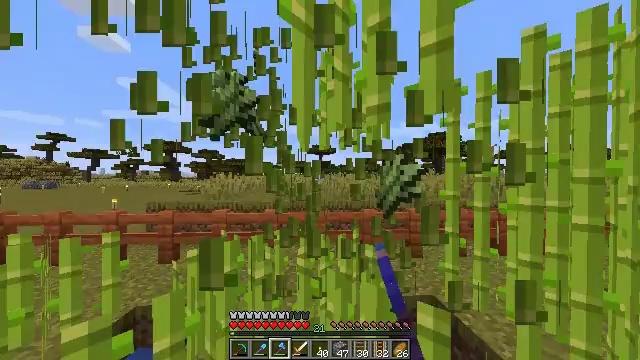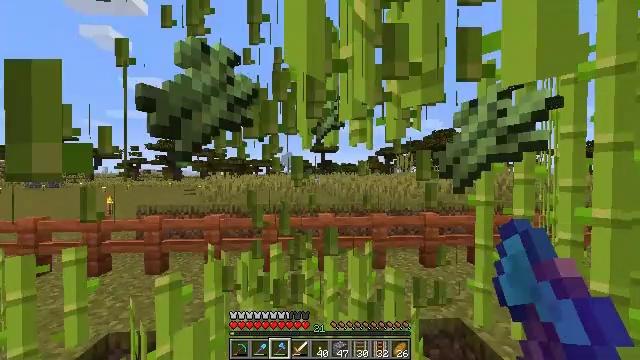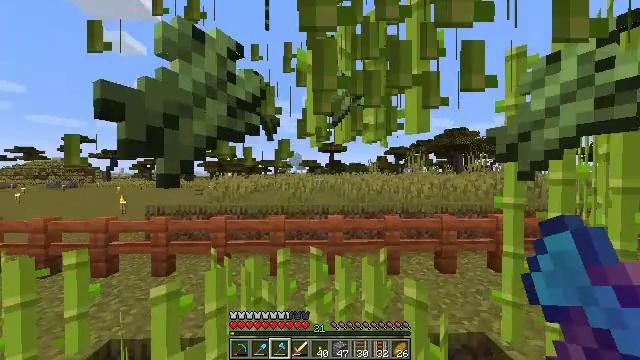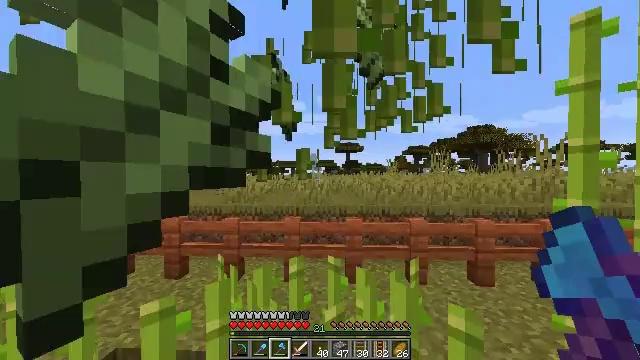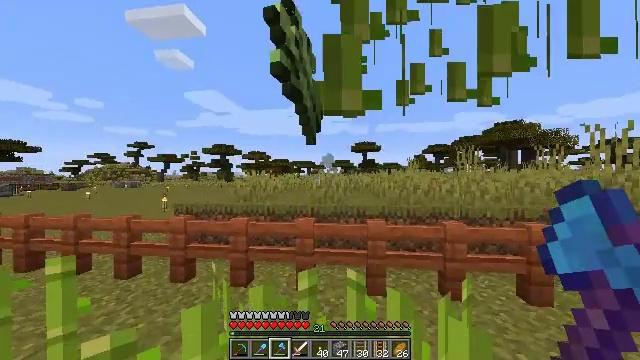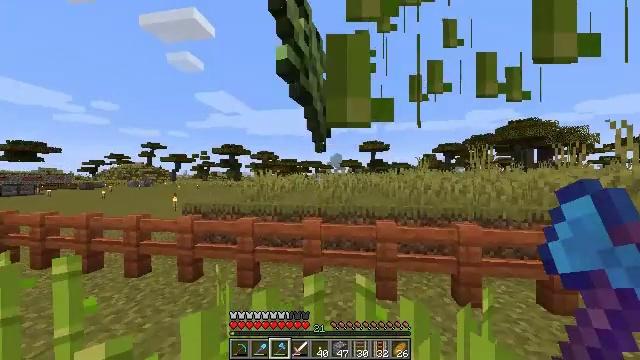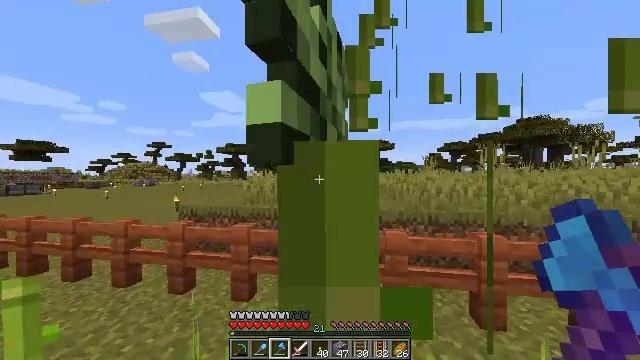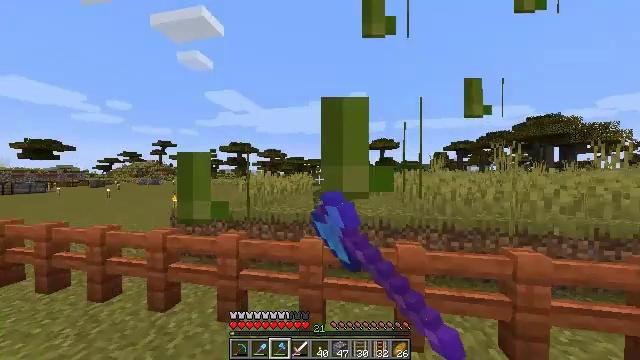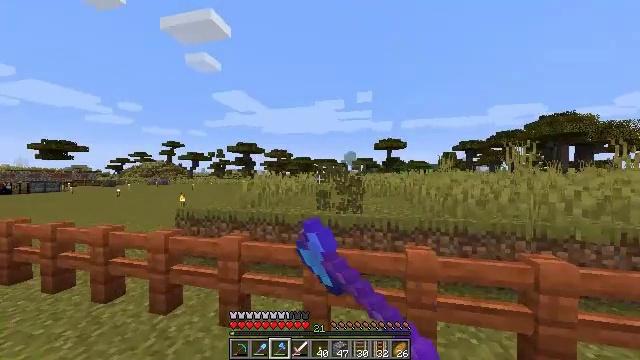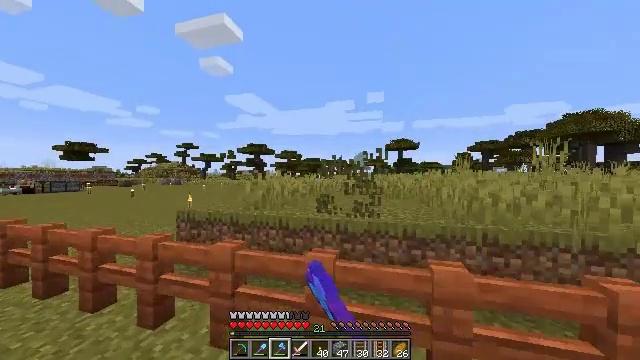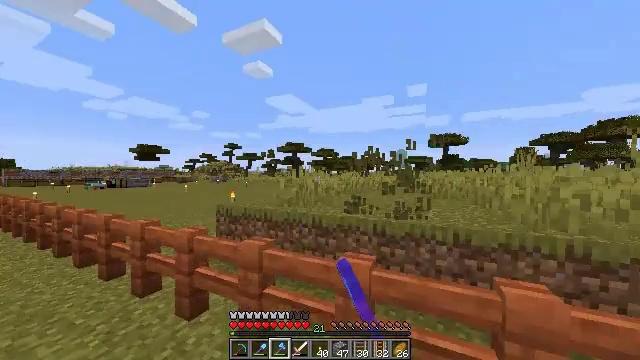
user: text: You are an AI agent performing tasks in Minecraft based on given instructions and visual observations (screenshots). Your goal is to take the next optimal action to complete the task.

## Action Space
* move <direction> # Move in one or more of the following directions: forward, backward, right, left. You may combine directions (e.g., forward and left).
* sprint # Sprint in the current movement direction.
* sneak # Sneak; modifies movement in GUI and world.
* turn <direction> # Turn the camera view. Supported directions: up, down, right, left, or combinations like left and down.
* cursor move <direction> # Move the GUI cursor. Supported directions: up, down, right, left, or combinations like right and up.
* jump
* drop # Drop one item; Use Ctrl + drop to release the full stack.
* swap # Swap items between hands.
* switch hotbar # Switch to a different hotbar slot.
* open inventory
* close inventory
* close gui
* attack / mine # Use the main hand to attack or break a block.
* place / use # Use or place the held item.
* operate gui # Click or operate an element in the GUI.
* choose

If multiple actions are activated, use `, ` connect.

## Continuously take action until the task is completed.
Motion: motion action
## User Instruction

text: Mine the grass in the plains.
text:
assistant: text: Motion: move forward, sprint, attack / mine
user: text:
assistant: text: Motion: move forward, sprint, turn left, attack / mine
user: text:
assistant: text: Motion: move forward, sprint, turn left, attack / mine
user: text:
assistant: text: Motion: move forward, sprint, turn left, attack / mine
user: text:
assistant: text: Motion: move forward, sprint, turn left, attack / mine
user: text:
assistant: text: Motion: move forward, sprint, turn left, attack / mine
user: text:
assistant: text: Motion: move forward, sprint, turn left, attack / mine
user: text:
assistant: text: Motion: move forward, sprint, turn left
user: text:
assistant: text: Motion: move forward, sprint, turn left
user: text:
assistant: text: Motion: move forward, sprint, turn left
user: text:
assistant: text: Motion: sprint